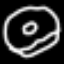
Label: donut